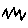
Label: zigzag